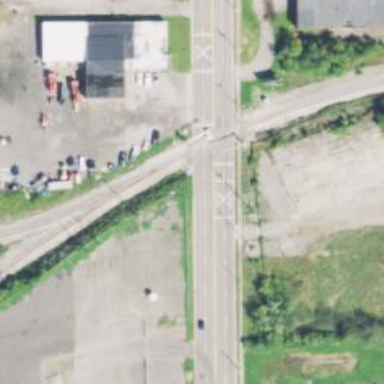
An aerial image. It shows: Railway crossing.